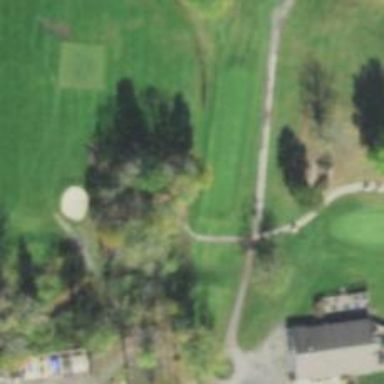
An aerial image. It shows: Path used for both walking and golf.